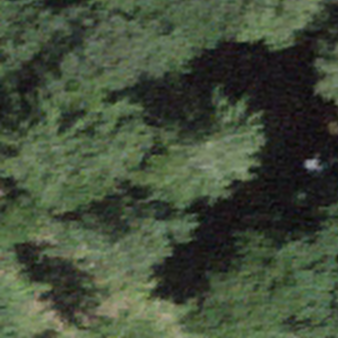
Label: other